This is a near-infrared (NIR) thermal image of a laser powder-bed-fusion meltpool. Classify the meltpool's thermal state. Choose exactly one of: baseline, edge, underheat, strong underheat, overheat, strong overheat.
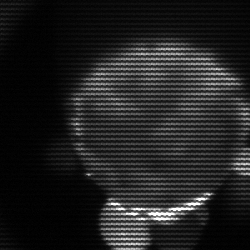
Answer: edge